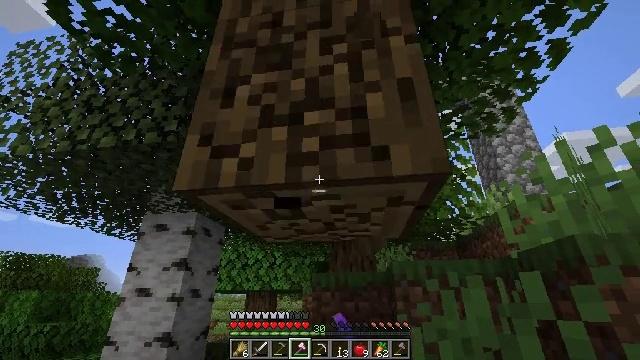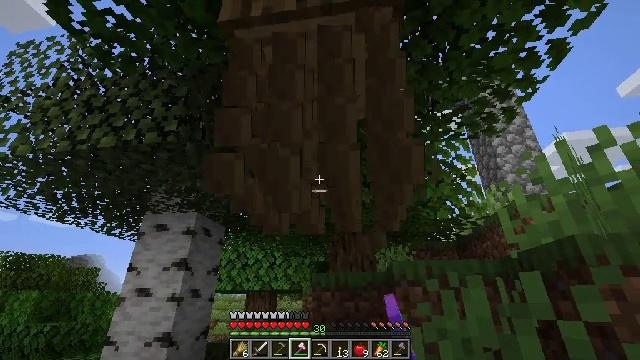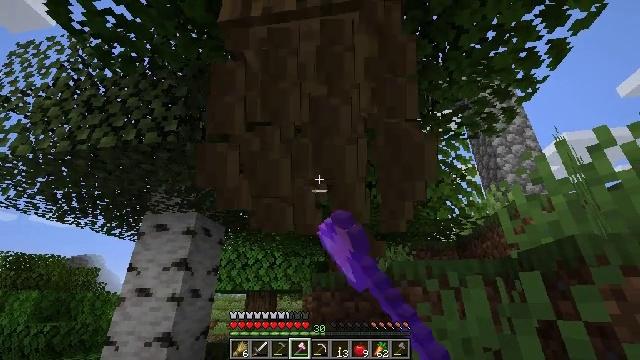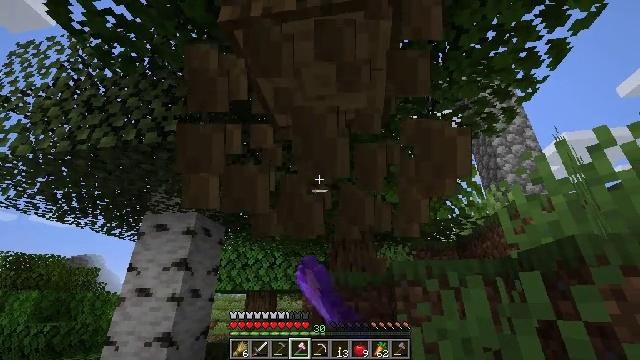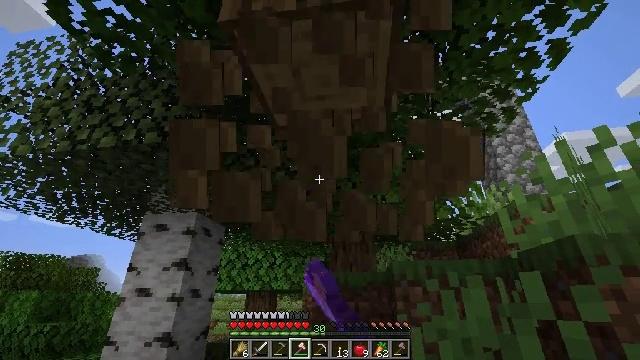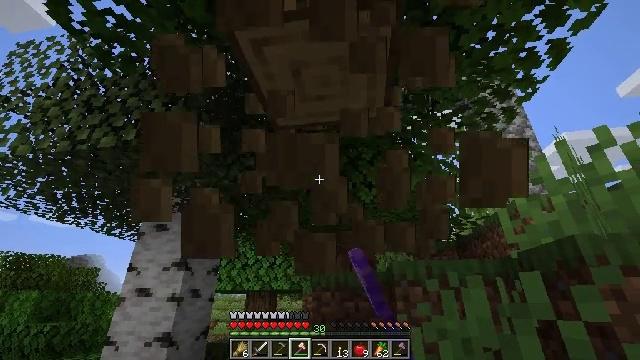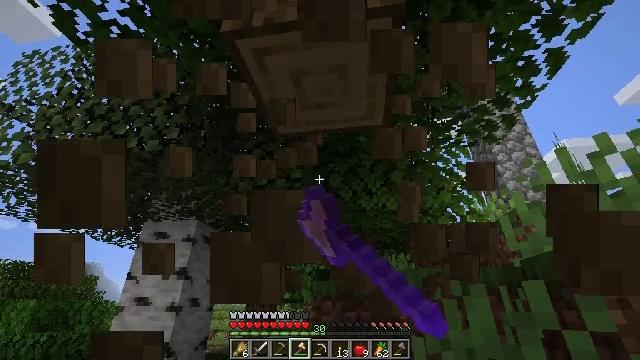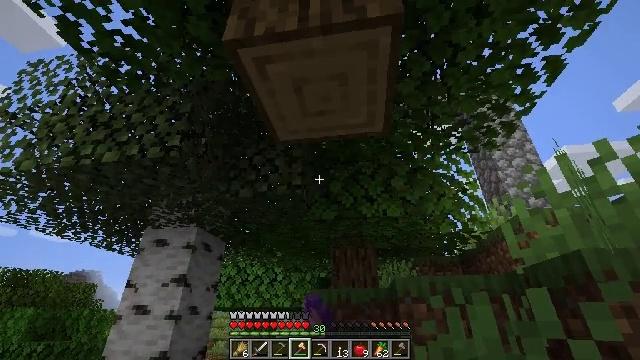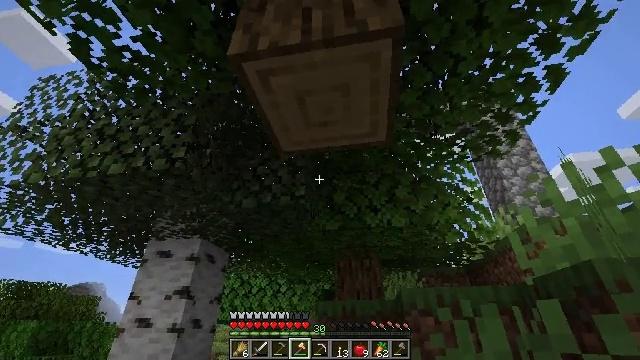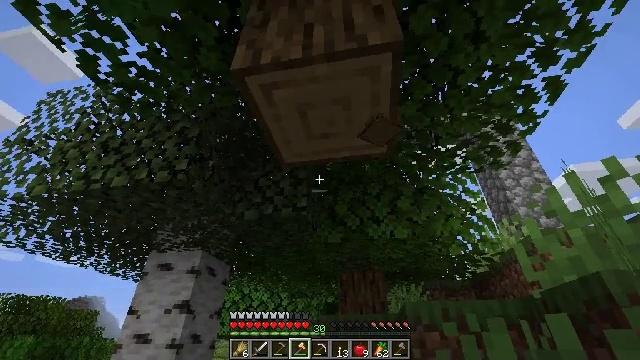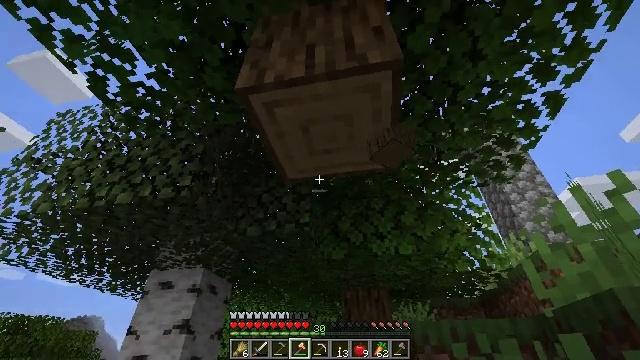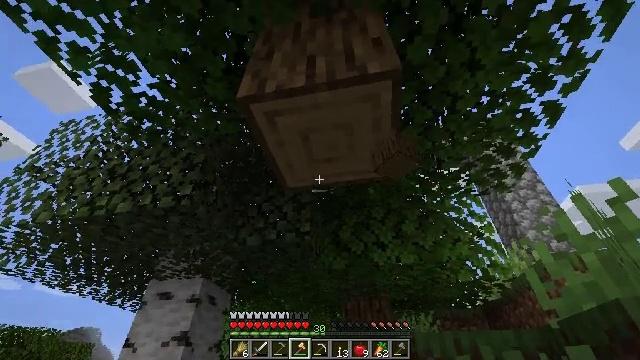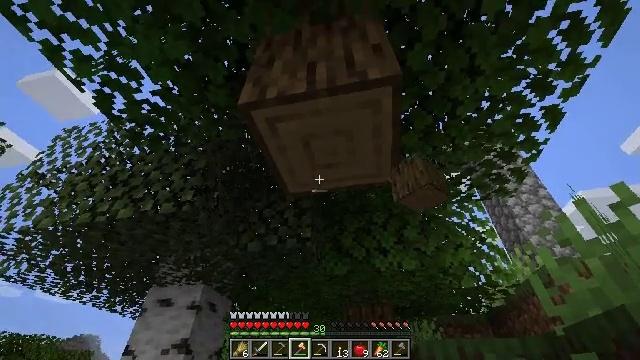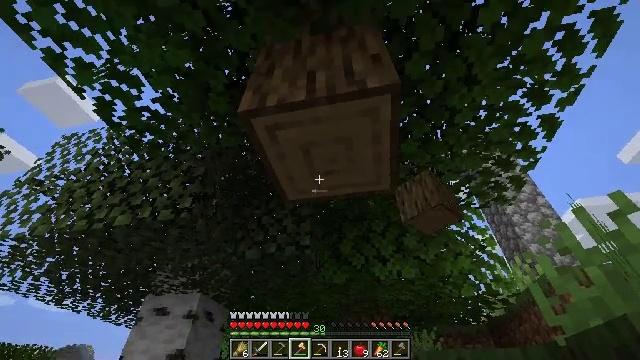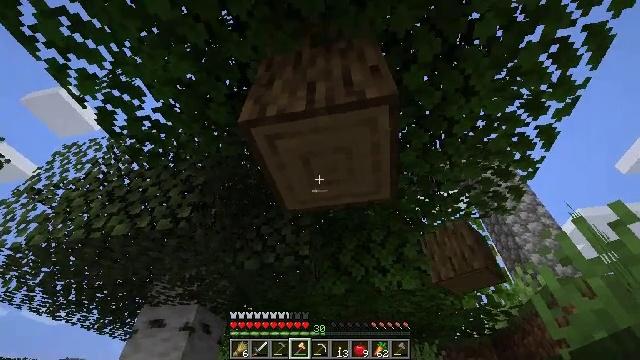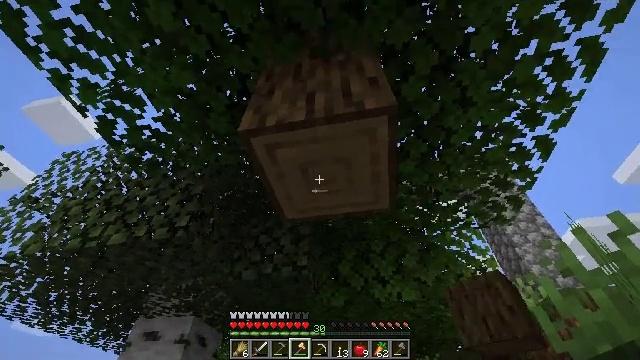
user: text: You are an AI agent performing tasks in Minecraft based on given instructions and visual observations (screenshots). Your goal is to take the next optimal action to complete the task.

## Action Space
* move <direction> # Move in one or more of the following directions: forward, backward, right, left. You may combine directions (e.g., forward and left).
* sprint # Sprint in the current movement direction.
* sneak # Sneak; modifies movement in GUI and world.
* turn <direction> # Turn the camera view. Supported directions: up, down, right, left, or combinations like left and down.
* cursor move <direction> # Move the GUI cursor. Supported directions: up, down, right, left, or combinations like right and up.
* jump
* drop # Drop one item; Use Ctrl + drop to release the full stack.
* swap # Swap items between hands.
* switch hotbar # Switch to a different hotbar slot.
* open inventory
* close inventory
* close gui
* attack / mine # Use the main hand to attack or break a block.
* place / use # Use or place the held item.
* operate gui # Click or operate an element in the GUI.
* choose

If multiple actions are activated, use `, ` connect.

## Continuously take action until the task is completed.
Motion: motion action
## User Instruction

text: Mine the oak log.
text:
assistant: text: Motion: attack / mine
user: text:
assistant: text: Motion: attack / mine
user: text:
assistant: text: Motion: attack / mine
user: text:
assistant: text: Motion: attack / mine
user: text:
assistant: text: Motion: attack / mine
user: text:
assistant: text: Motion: turn up, attack / mine
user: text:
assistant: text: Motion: turn up, attack / mine
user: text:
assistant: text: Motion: turn up, attack / mine
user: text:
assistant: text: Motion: turn up
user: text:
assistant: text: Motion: turn up
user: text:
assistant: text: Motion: turn up
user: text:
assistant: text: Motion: turn up
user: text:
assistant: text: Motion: turn up
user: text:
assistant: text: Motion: turn up
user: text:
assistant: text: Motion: turn up
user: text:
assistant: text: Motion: turn up, attack / mine
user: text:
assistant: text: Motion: attack / mine
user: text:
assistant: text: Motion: attack / mine
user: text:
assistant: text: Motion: attack / mine
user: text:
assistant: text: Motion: attack / mine
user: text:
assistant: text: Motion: attack / mine
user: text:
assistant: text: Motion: attack / mine
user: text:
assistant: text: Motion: attack / mine
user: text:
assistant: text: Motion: attack / mine
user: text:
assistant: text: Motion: no_op
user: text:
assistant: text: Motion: no_op
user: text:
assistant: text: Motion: no_op
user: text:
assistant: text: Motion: no_op
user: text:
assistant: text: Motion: turn up
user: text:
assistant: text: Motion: move forward, turn up